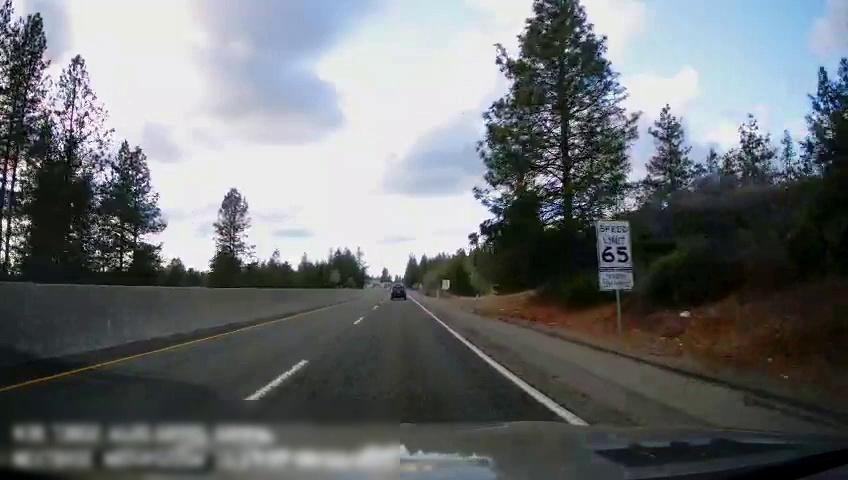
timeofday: Day
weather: Cloudy
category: Drivable Space
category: Vehicles | SUV
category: Lanes | Alternate Lane
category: Lanes | Current Lane
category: Lanes | Current Lane